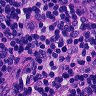
Metastatic tissue present: no